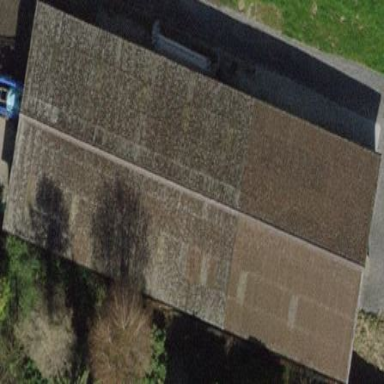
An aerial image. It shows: Building with gabled roof.